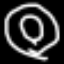
Label: donut